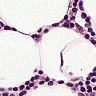
Metastatic tissue present: no